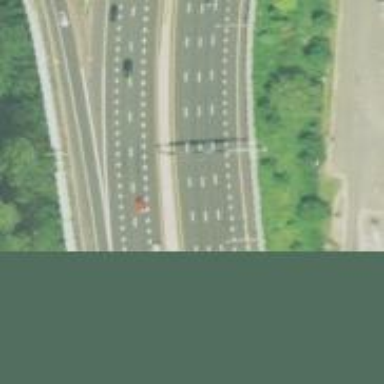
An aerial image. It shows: View of motorway.